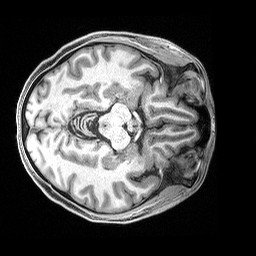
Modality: T1w
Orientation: axial
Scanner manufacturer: siemens
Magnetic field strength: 3 T
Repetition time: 2.4 s
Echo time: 0.00122 s